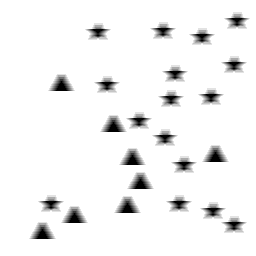
Squares: 0
Triangles: 8
Stars: 16
Total shapes: 24